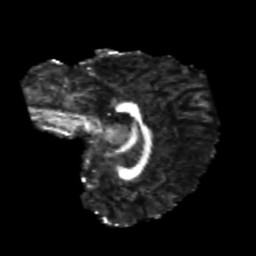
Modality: FA
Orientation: sagittal
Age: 24
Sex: female
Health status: healthy
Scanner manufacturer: philips
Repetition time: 7.389 s
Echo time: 0.08599 s